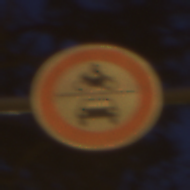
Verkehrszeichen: VerbotKraftfahrzeuge
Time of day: Night
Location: Outdoor (Urban)
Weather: Clear
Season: NotSpecified
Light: Artificial